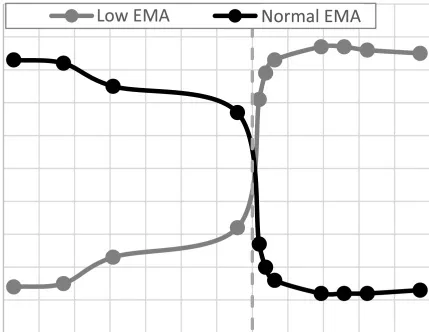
(D) Development in the proportion of erythrocytes expressing low or normal levels of EMA binding.
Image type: chart (chart)